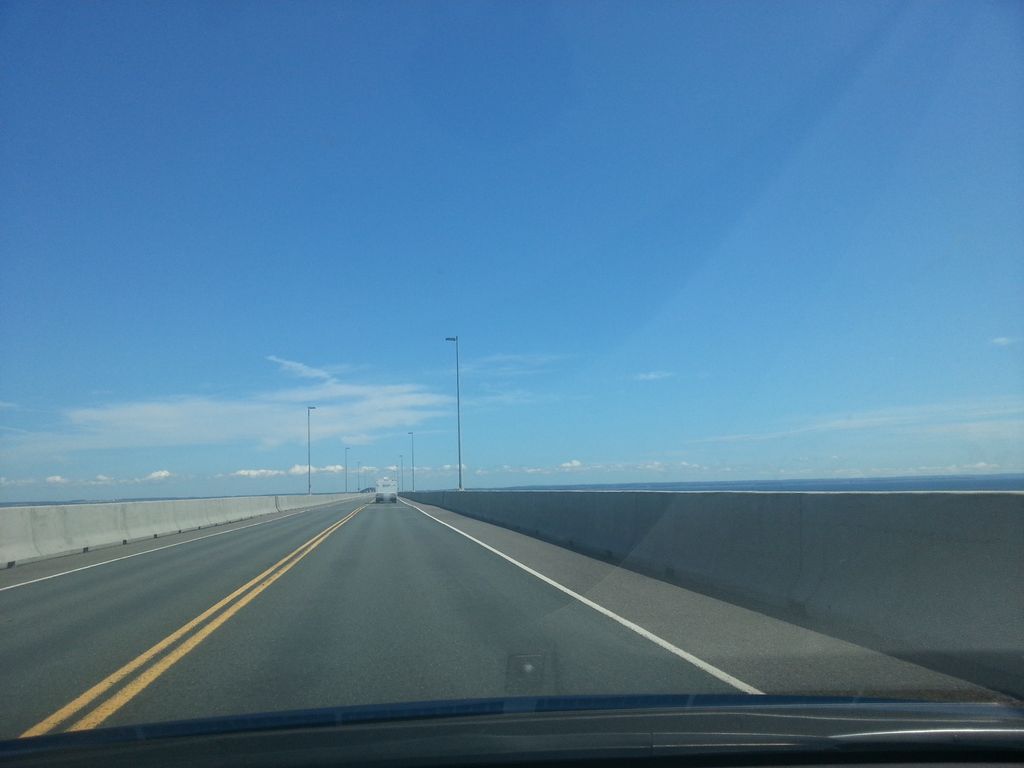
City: charlottetown